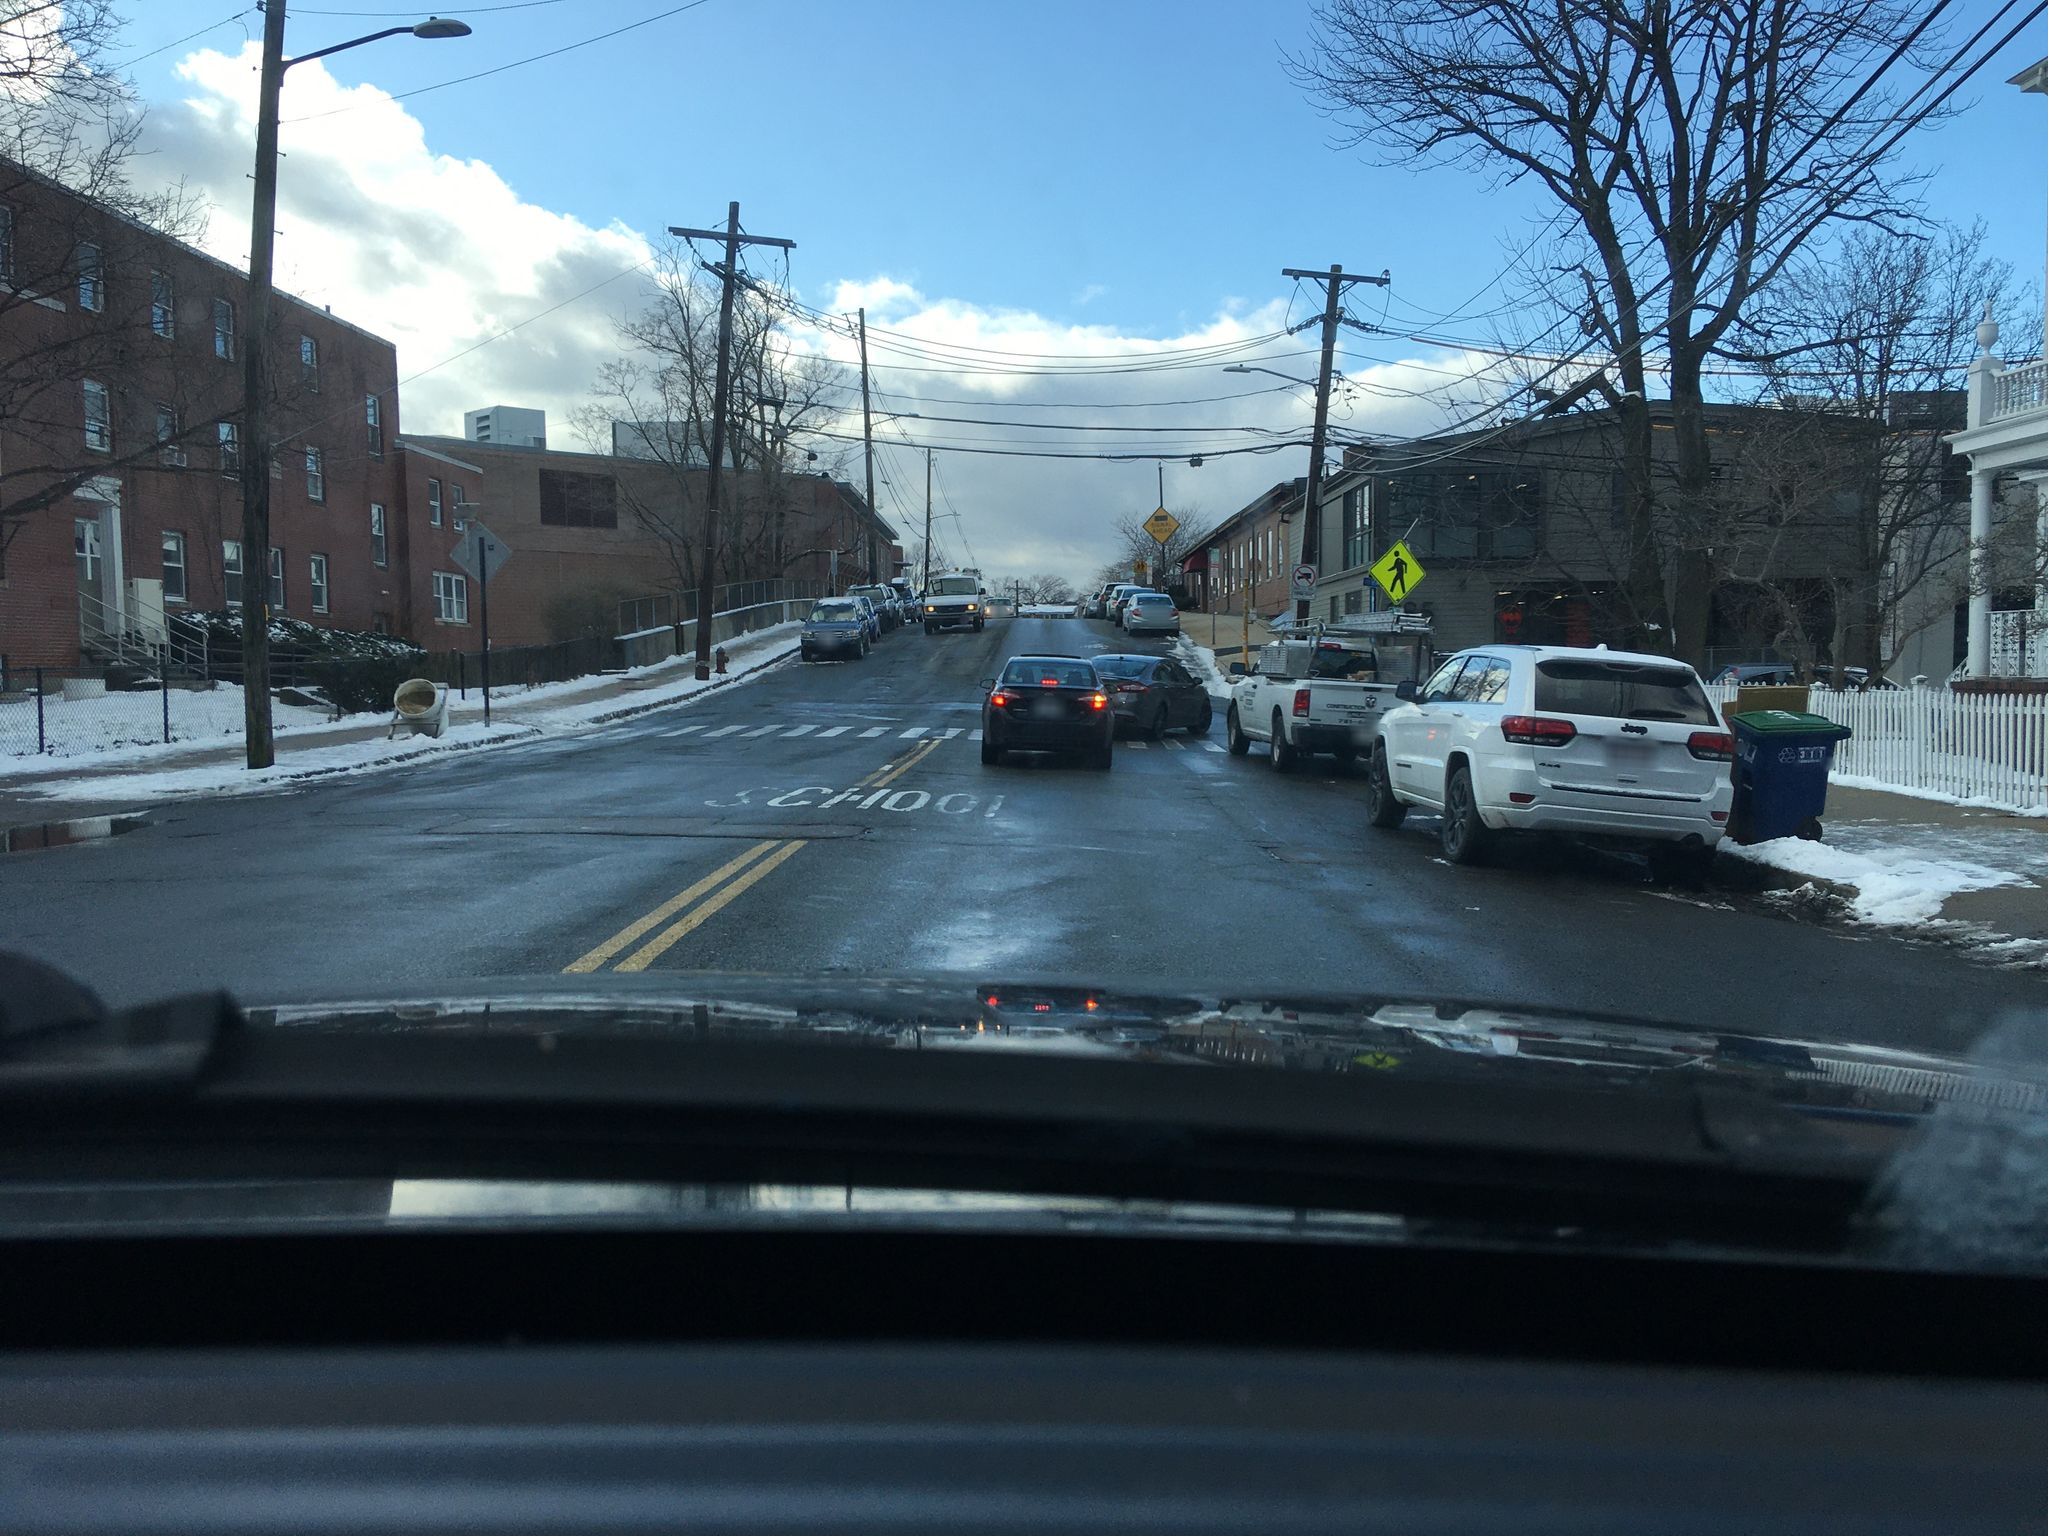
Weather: snowy
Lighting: day
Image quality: good
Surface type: driving surface
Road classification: tertiary
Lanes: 2
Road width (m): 18.3
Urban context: urban centre
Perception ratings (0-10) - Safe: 7.29, Lively: 5.87, Beautiful: 6.5, Boring: 1.56, Depressing: 3.06, Wealthy: 3.47